Aerial crown-view tile of a tropical tree (Barro Colorado Island, Panama), acquired 20240918:
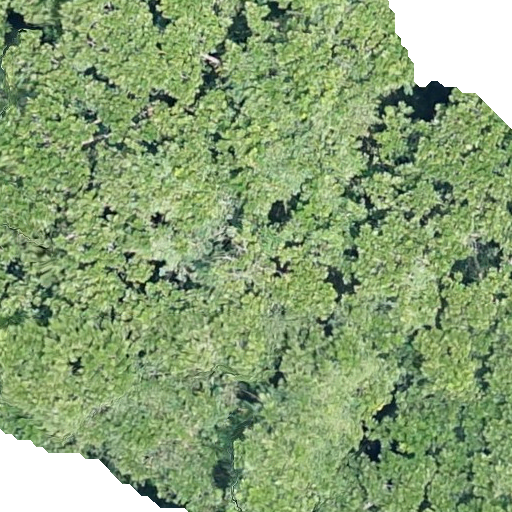
Species: Anacardium excelsum
GBIF accepted scientific name: Anacardium excelsum
Crown area: 523.988 m²